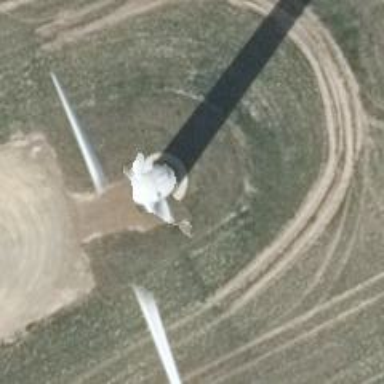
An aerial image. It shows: Wind turbine generator that utilizes wind as its source for generating electricity. It is of the horizontal axis type.